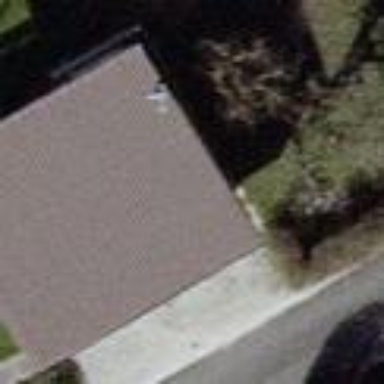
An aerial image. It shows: Bungalow-style building.